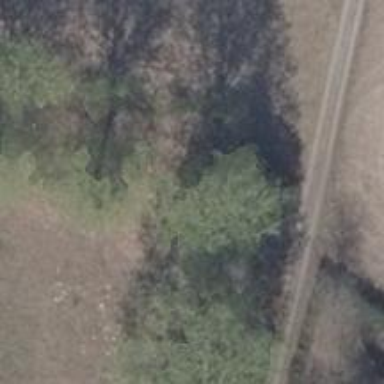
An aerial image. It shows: Row of deciduous broadleaved trees.